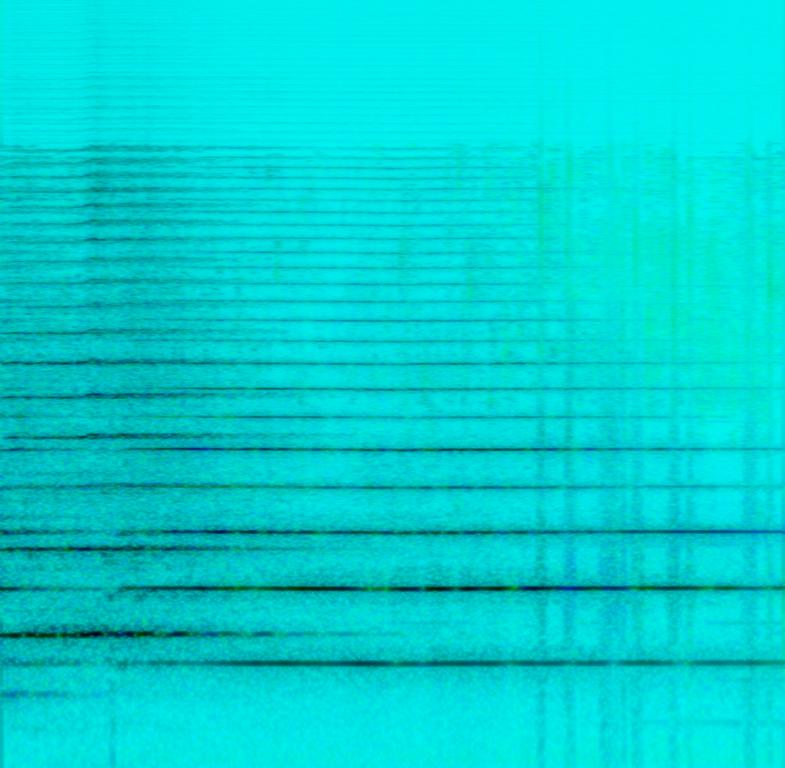
This audio contains someone blowing a shofar horn with a lot of reverb and a long release time. Panned to the right side of the speakers you can hear water dripping. This song may be playing while doing something like qigong.